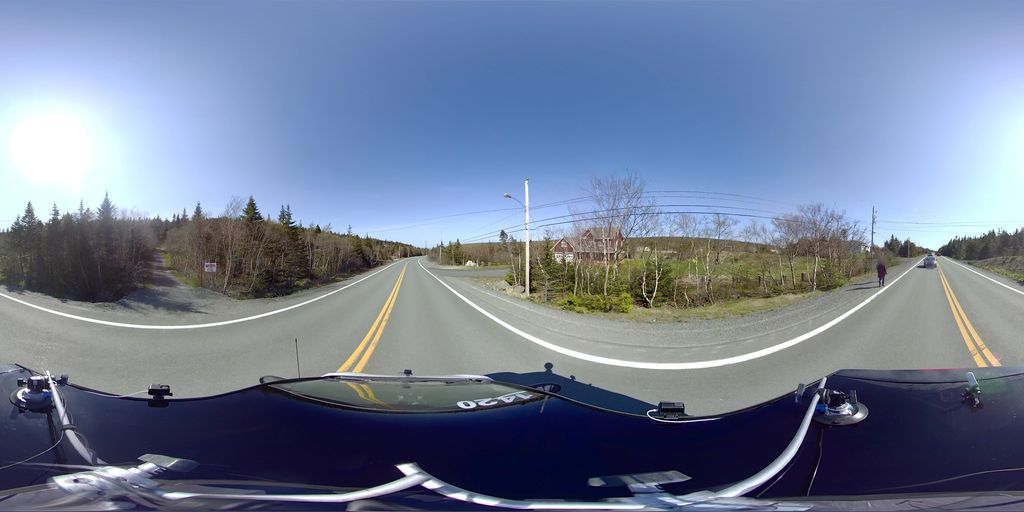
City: st_johns